Question: I'm working on a volume rendering program using DirectX 11.
I render both to a window ( 'HWND' ) and to a texture ( 'ID3D11Texture2D' ).
While the rendering for the 'HWND' always looks correct, my 'ID3D11Texture2D' looks corrupt for render sizes smaller than 64x64:

I wonder whether there is a size limit for textures in DirectX 11.
Unfortunately, I was only able to find information about the texture size limit.
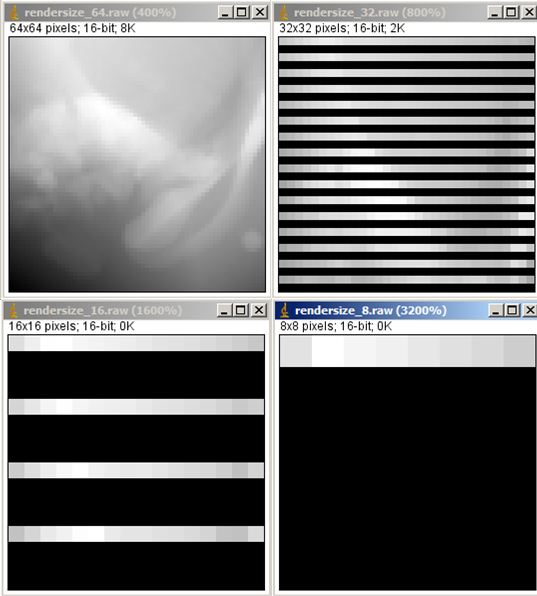
Answer: There is no minimum texture size; 1x1x1 is valid.
It looks to me like you've mapped the 3D texture and are extracting the data while ignoring the "RowPitch" returned. On textures that are sufficiently small (or of unusual dimensions) the address at which the next row of texels begins need not necessarily be contiguous after the previous row, but will instead begin "RowPitch" bytes after the last.
See <URL>